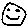
Label: smiley face